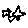
Label: star